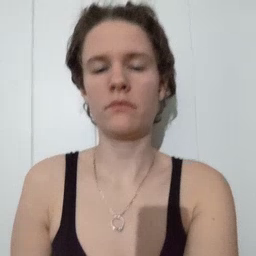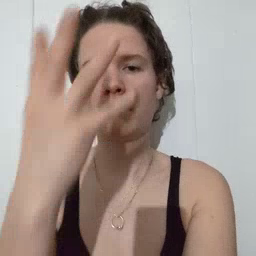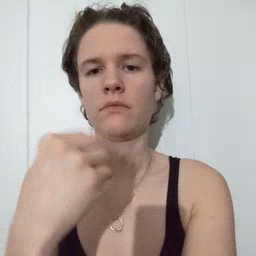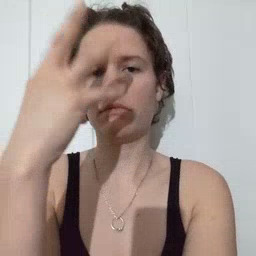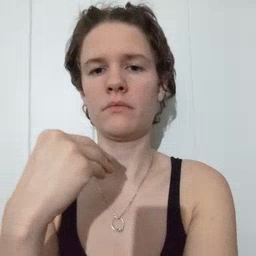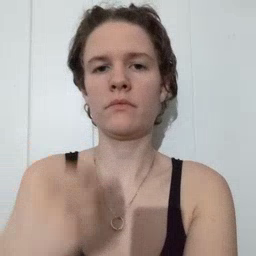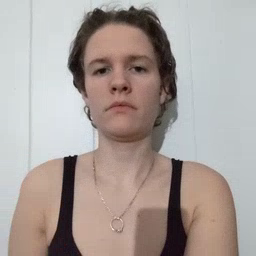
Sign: sleepy